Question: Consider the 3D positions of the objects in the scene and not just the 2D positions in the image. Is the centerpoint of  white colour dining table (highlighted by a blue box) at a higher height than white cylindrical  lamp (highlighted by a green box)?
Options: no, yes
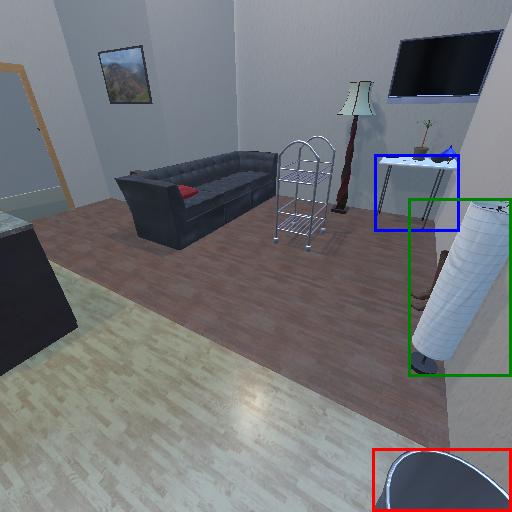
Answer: no